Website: walmart
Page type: customer-info-address
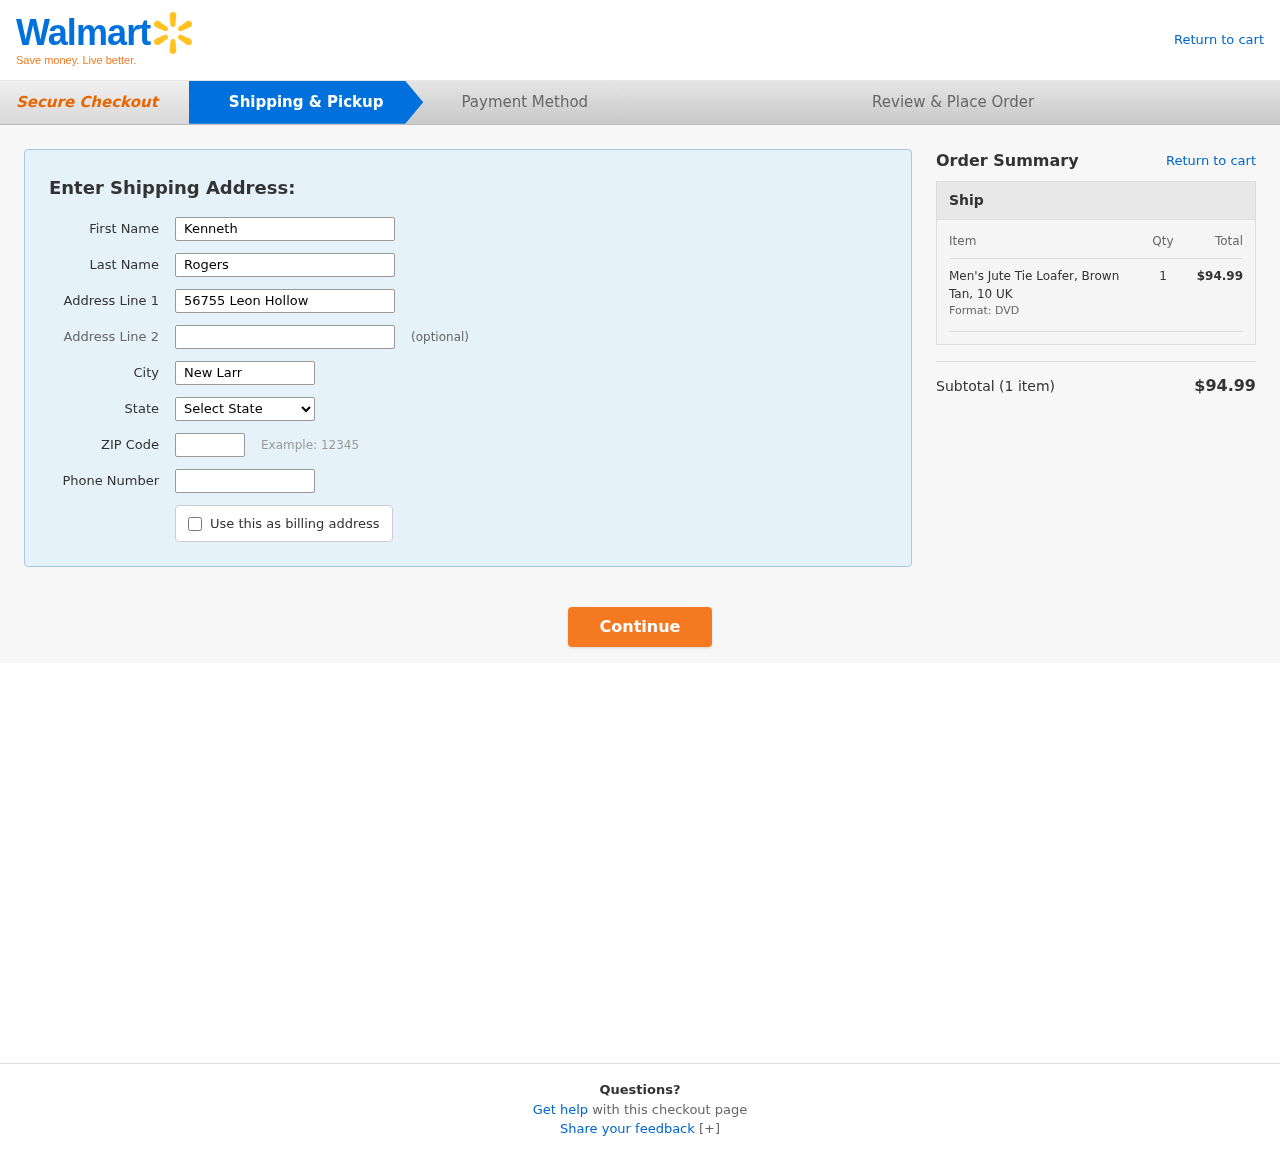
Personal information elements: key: PII_CITY
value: New Larryfurt
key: PII_FIRSTNAME
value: Kenneth
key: PII_LASTNAME
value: Rogers
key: PII_PHONE
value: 8959390084
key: PII_POSTCODE
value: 43402
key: PII_STATE
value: Alaska
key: PII_STREET
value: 56755 Leon Hollow
Product elements: key: PRODUCT1_NAME
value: Men's Jute Tie Loafer, Brown Tan, 10 UK
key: PRODUCT1_QUANTITY
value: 1
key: PRODUCT1_LINE_TOTAL
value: $94.99
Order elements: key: ORDER_NUM_ITEMS
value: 1
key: ORDER_SUBTOTAL
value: $94.99